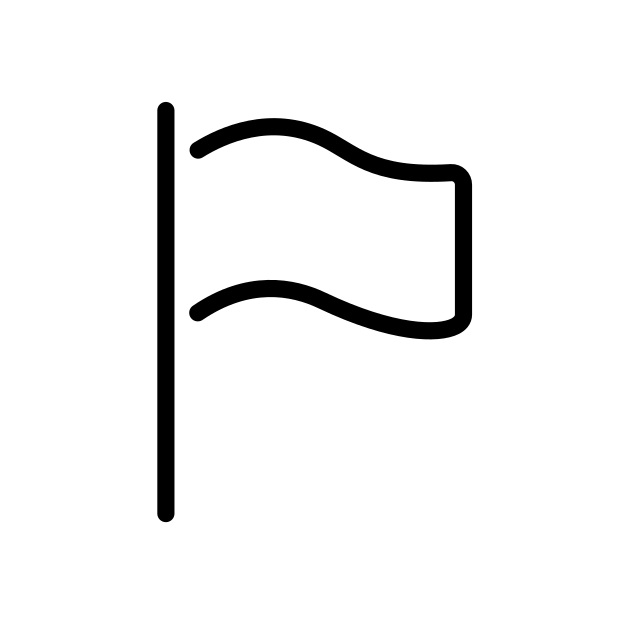
Emoji: 🏳
Name: waving white flag
Unicode: 0x1f3f3